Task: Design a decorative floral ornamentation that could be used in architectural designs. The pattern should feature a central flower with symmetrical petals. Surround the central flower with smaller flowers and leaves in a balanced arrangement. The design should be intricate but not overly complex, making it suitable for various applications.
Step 55:
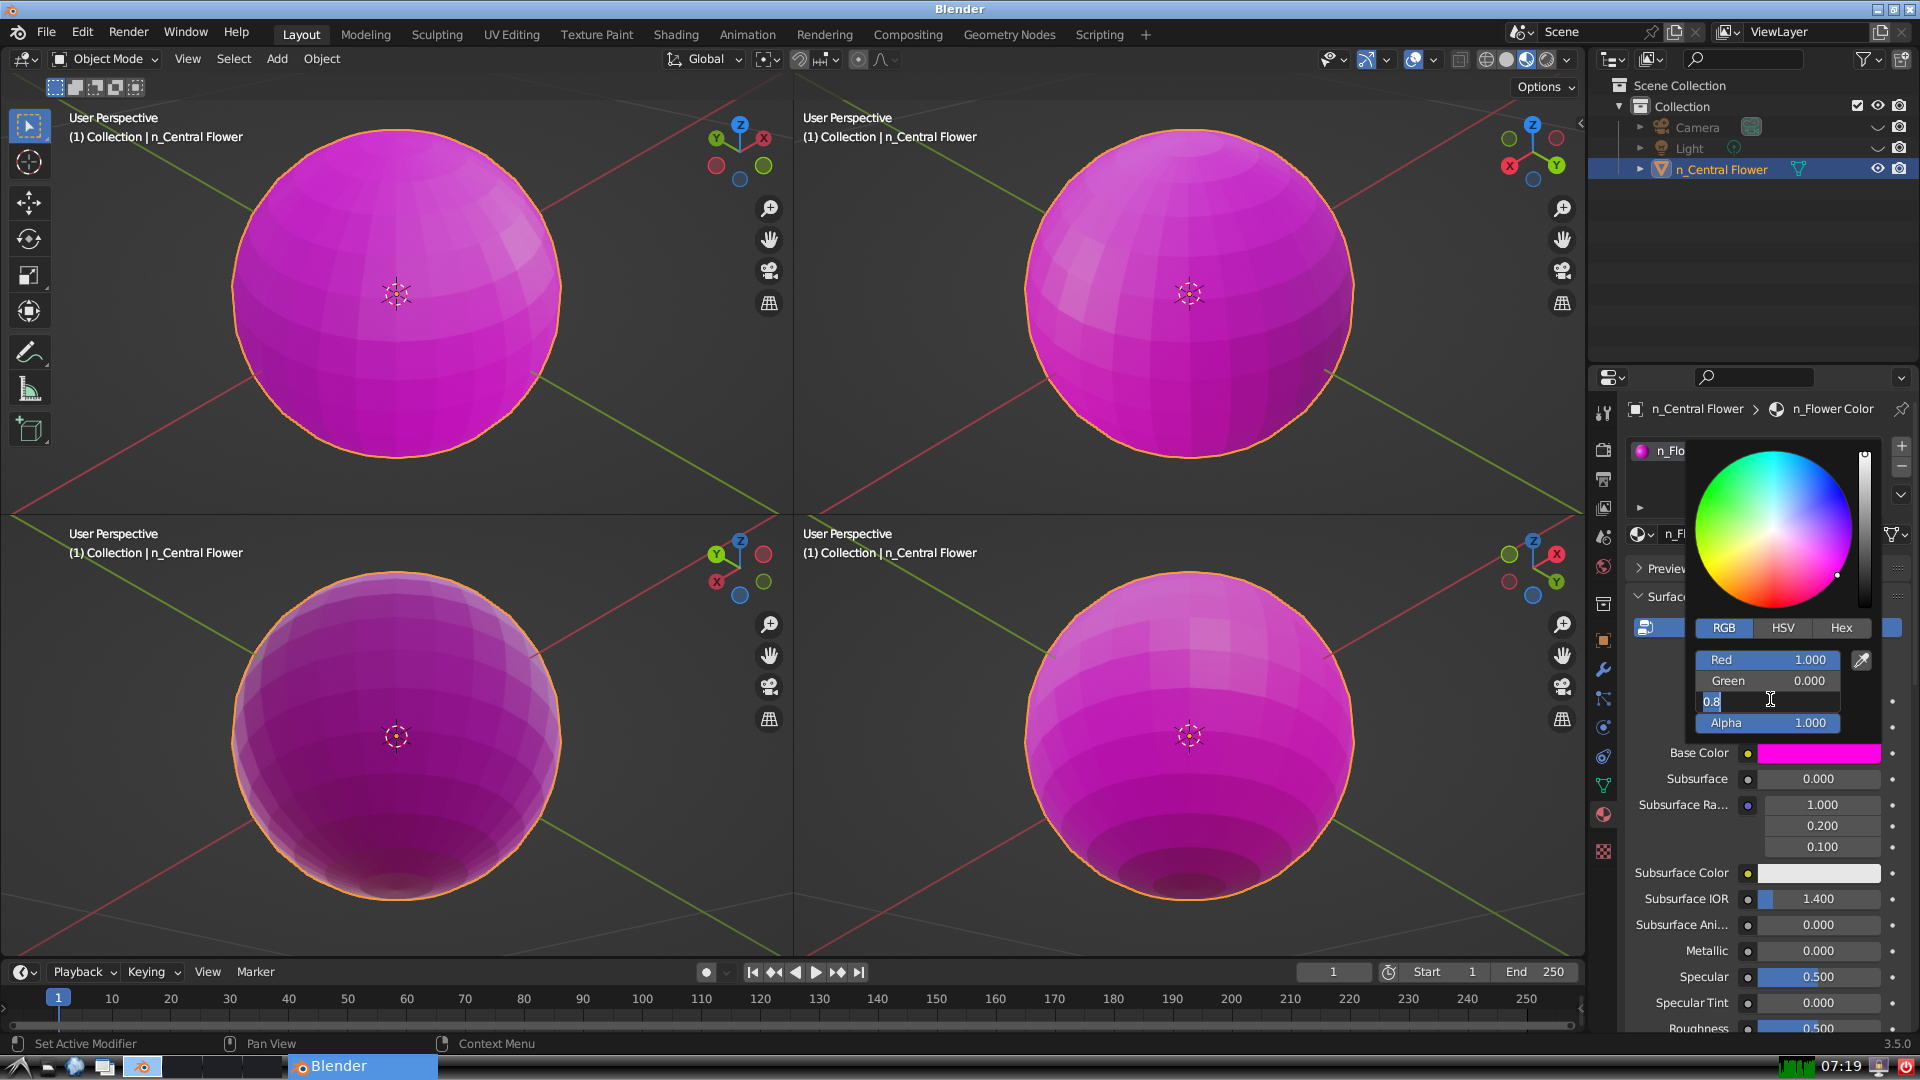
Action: input_text: 0.0